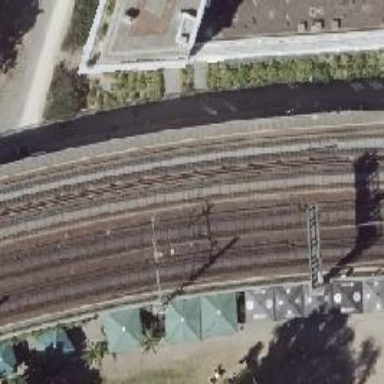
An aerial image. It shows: Viaduct bridge carrying electrified light rail. The railway uses ballastless track.